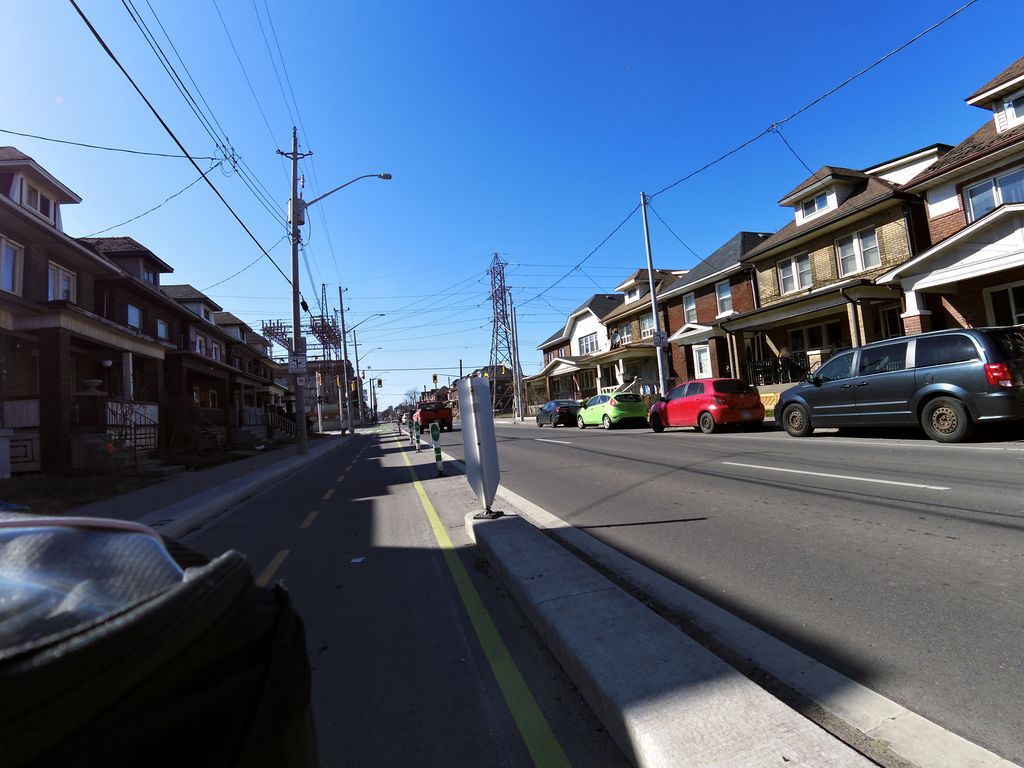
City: hamilton